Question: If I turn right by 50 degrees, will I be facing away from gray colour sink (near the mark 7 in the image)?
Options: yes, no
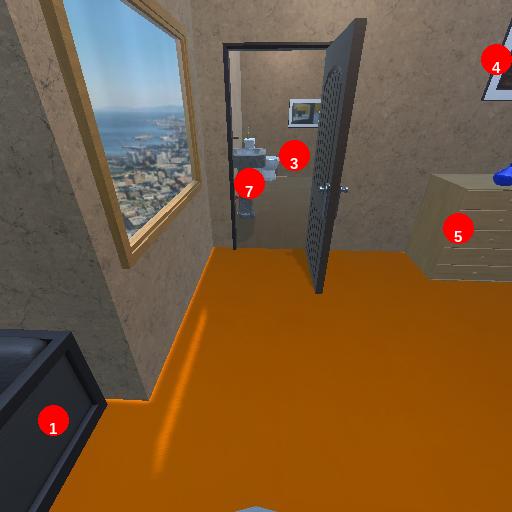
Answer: yes